Field crop: maize
Growth stage: 2
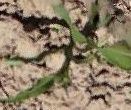
Species: maize